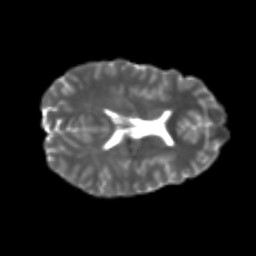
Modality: T2w
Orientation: axial
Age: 25
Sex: female
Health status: healthy
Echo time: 0.074 s